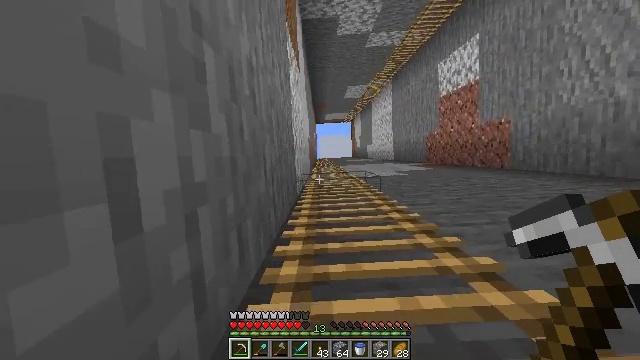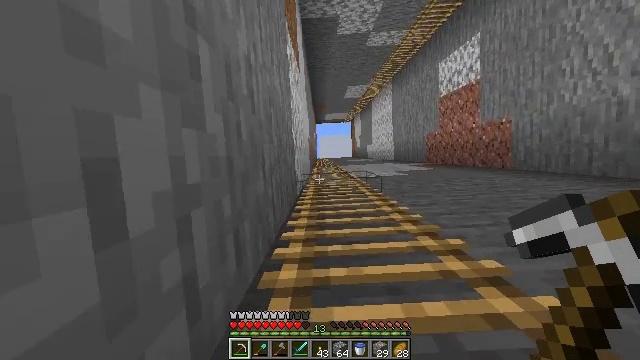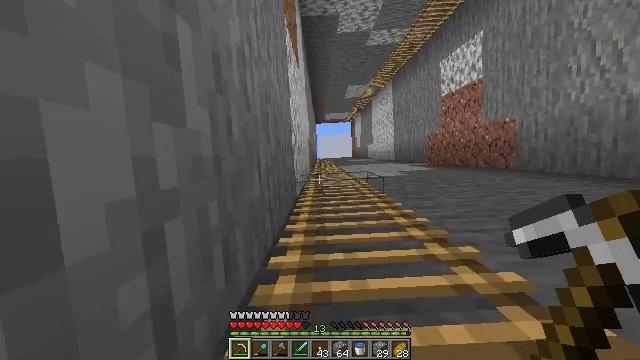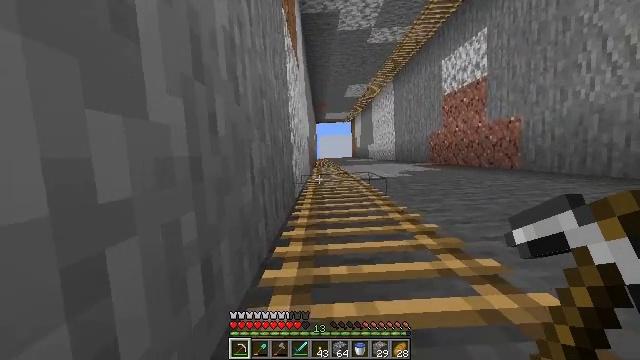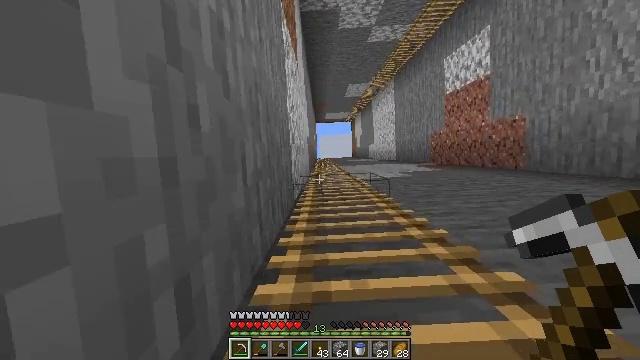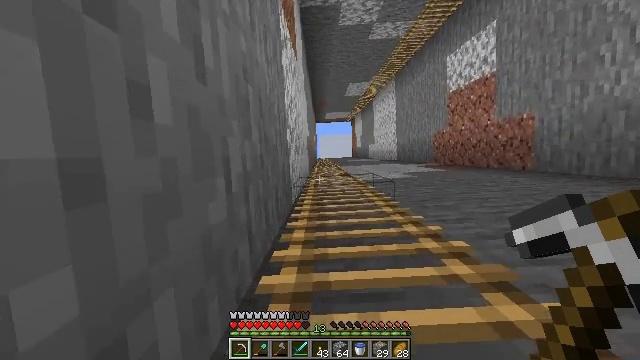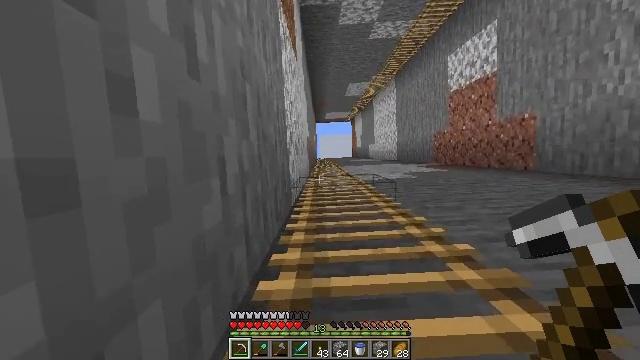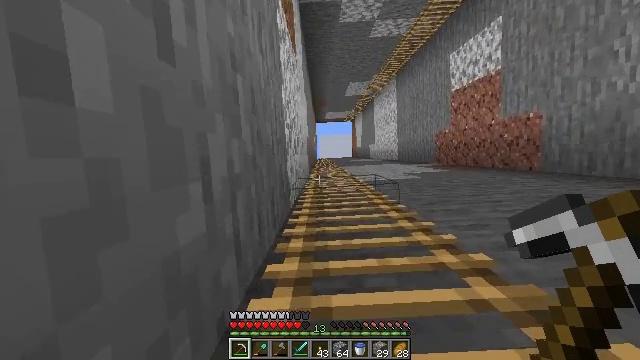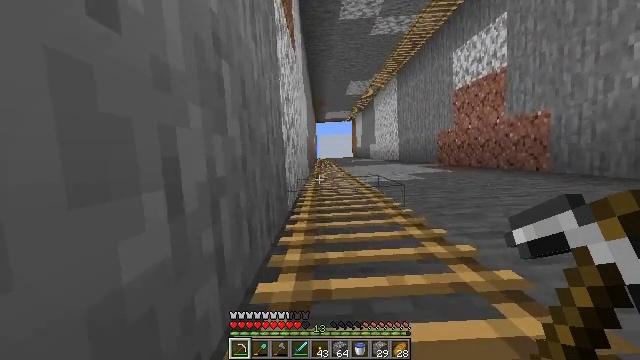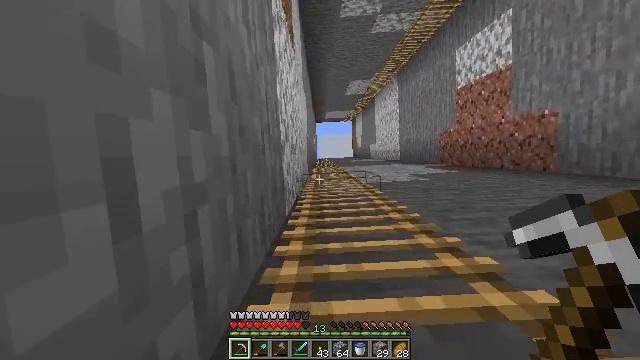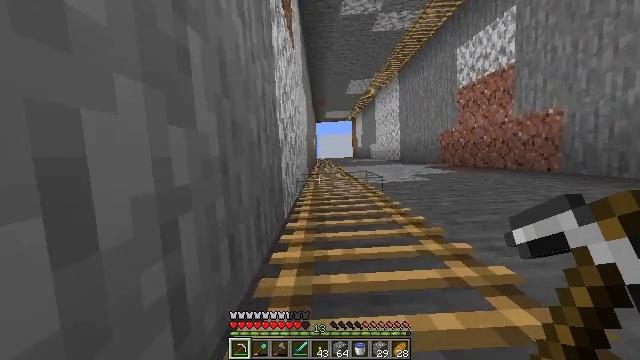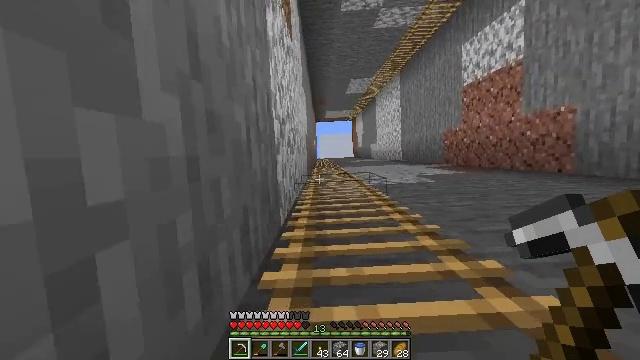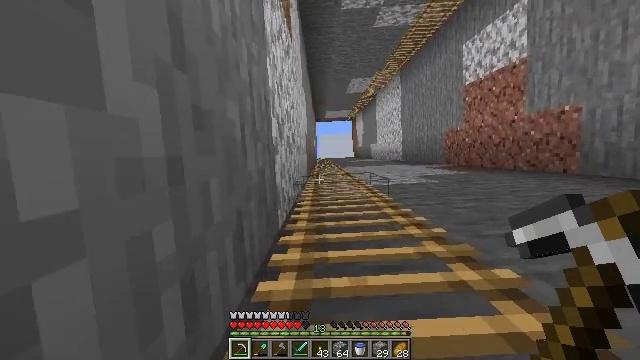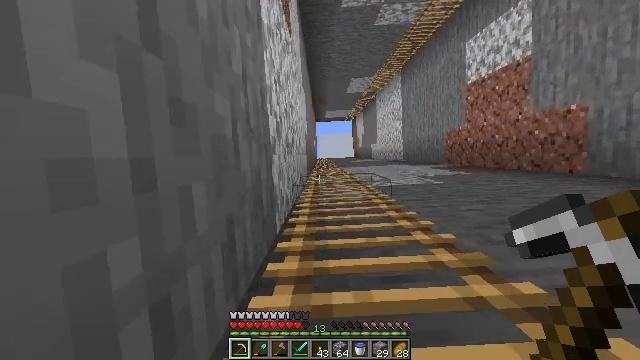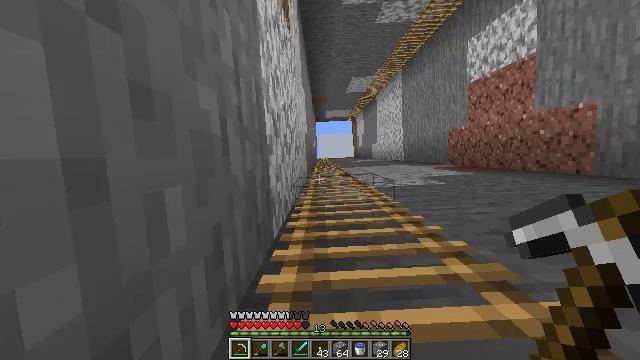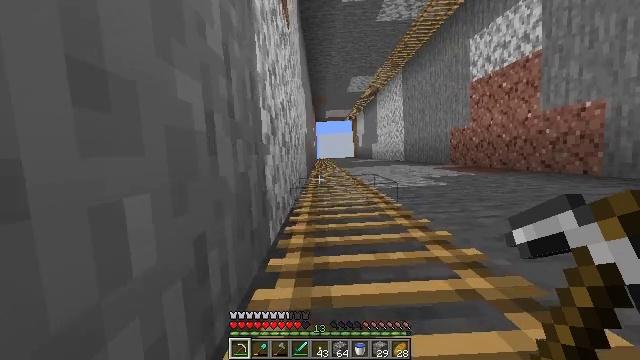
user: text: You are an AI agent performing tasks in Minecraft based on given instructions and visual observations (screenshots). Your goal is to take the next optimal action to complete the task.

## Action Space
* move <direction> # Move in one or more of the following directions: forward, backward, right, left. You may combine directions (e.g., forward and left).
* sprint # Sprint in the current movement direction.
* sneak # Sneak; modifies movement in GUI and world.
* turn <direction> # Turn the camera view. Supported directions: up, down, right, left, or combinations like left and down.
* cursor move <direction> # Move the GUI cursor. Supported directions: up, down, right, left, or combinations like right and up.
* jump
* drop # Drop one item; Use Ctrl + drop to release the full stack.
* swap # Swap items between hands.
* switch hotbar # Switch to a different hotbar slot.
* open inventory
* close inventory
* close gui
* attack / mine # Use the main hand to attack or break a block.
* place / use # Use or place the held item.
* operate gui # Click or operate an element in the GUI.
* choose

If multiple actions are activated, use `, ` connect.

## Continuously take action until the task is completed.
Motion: motion action
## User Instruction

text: Mine the fully grown carrots.
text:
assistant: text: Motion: move forward, jump
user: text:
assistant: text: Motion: move forward, jump
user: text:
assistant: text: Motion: move forward, jump
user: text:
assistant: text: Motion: move forward, jump
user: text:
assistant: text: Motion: move forward, jump
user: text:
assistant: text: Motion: move forward, jump
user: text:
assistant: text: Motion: move forward, jump
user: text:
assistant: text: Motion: move forward, jump
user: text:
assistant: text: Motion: move forward, jump
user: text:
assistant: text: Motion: move forward, jump
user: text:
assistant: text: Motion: move forward, jump
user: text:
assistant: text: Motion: move forward, jump
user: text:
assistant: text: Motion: move forward, jump
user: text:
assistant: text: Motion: move forward, jump
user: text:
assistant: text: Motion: move forward, jump
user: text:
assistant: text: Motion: move forward, jump
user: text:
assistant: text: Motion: move forward, jump
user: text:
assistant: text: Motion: move forward, jump
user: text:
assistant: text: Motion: move forward, jump
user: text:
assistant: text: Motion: move forward, jump
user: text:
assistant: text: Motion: move forward, jump
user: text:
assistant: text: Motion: move forward, jump
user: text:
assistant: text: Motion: move forward, jump
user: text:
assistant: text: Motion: move forward, jump
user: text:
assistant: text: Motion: move forward, jump
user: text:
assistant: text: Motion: move forward, jump
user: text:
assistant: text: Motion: move forward, jump
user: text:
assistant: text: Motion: move forward, jump
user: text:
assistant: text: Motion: move forward, jump
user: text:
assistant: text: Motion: move forward, jump